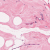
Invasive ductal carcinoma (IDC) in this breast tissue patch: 0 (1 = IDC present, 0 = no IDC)